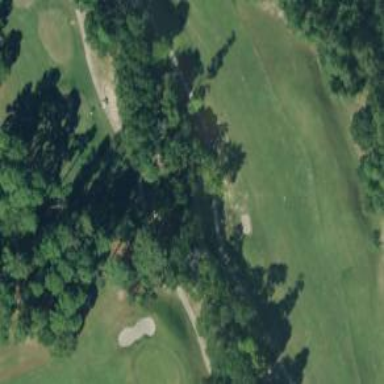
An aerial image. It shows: Path for both roads and golfers.